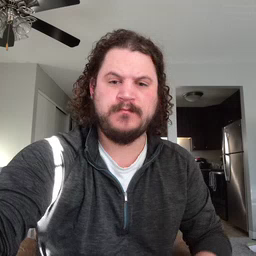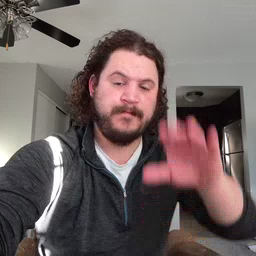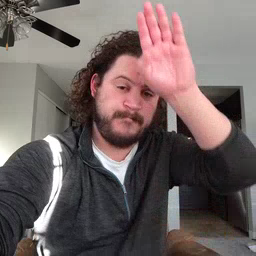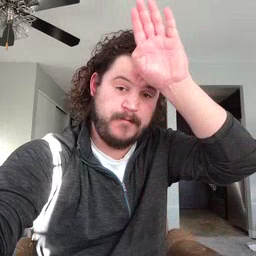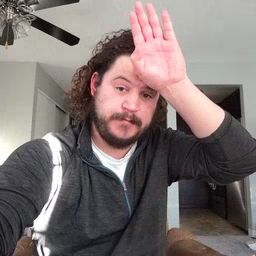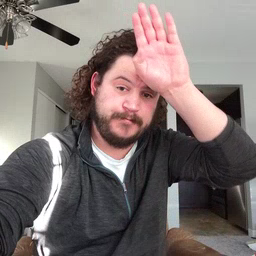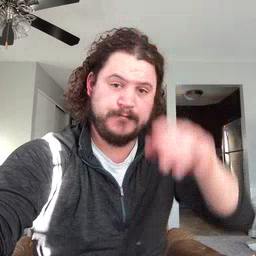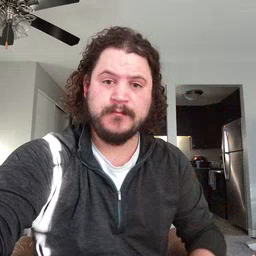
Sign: fireman